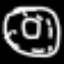
Label: donut